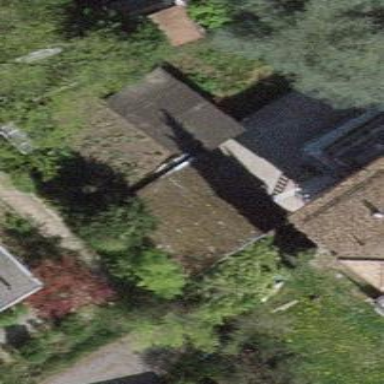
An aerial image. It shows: View of roof of building.